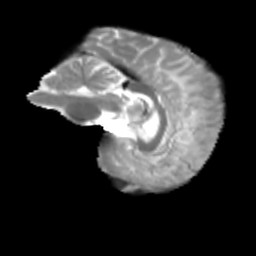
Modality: T2w
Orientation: sagittal
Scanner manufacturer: siemens
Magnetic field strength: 3 T
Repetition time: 4 s
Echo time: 0.0594 s